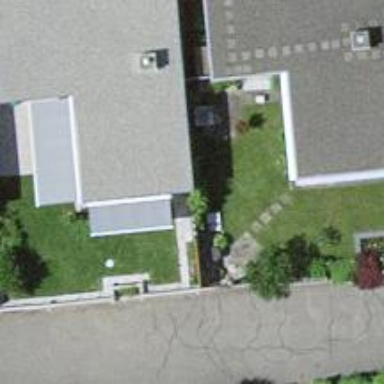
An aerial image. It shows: Garage.